Question: I am fetching the data from the MySQL table in a while loop, and inserting the form data into another MySQL table in action page in foreach, but I do not get the correct value of the radio button, I am attaching my code, please help.
'''
<?php
$i = 1;
$j = 1;
while ($row = mysqli_fetch_array($questions)) {
?>
<div class="control-group">
<label class="control-label" for="focusedInput">(<?php echo $i; ?>)
<?php
$questionid = $row['question_id'];
$question = $row['question'];
?>
<input type="hidden" name="questionid[]" value="<?php echo $questionid; ?>" />
<input type="hidden" name="question[]" value="<?php echo $question; ?>" />
<?php echo $row['question']; ?></label>
<div class="controls">
<?php
if ($row['answer_type'] == "Ratings") {
echo "
<p>
Low<input type='radio' name='rating$i' value='1' id='rating_0'>
<input type='radio' name='rating$i' value='2' id='rating_1'>
<input type='radio' name='rating$i' value='3' id='rating_2'>
<input type='radio' name='rating$i' value='4' id='rating_3'>
<input type='radio' name='rating$i' value='5' id='rating_4'>High
</p>
";
$i++;
} else if ($row['answer_type'] == "Comments") {
echo "<textarea name='answer[]' cols='' rows=''></textarea>";
$j++;
}
echo "<br />";
?>
</div>
</div>
<?php } ?>
'''
Action File Code
'''
foreach($_POST['questionid'] as $key=>$questionid){
$questionid = $_POST['questionid'][$key];
$answer = $_POST['answer'][$key];
$result3 = mysqli_query($con, "select question,answer_type from questions where question_id=$questionid;");
while($row = mysqli_fetch_array($result3)) {
$question = $row['question'];
$answer_type = $row['answer_type'];
if($answer_type == "Comments") {
$query2 = "insert into review_details (review_id,survey_id,question_id,question,answer_freeresponse) values(1,$_SESSION[surveyid],$questionid,'$question','$answer')";
$result2 = mysqli_query($con,$query2);
if(!$result2) {
echo mysqli_error($result2);
}
}
else if($answer_type == "Ratings") {
$query2 = "insert into review_details (review_id,survey_id,question_id,question,answer_rating) values(1,$_SESSION[surveyid],$questionid,'$question',$key)";
$result2 = mysqli_query($con,$query2);
if(!$result2) {
echo mysqli_error($result2);
}
}
}
$i++;
}
'''
Output

I want to store the ratings displayed as a radio button, I guess its taking the counter incremented as variable $key, I don't know how to store the values of the radio button.
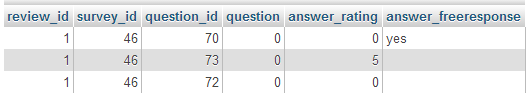
Answer: I guess you will get your radio button value as,
'''
$ratingKey = "rating".$key;
$rating = $_POST[$ratingKey];
'''
Than use '$rating' in your insert query instead of $key.
'''
INSERT into review_details (review_id,survey_id,question_id,question,answer_rating)
values(1,$_SESSION[surveyid],$questionid,'$question',$rating)
'''